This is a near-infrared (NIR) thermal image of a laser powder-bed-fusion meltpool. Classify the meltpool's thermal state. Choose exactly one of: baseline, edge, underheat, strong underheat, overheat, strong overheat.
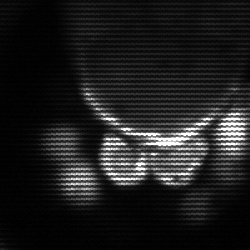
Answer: baseline